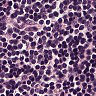
Metastatic tissue present: no